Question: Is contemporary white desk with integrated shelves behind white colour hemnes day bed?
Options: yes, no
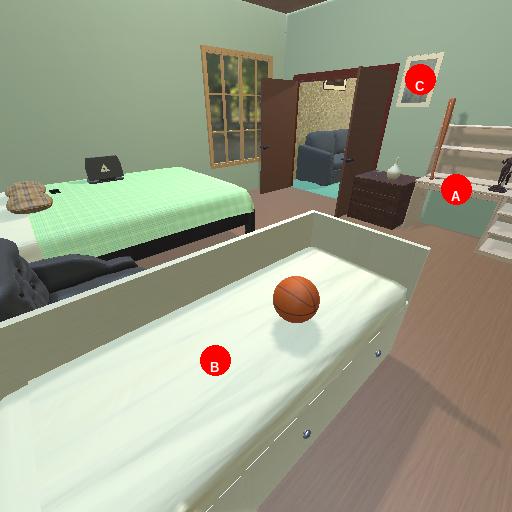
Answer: yes